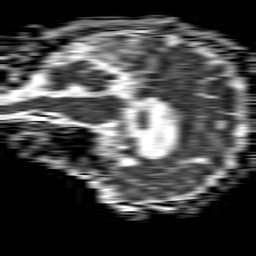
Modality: ADC
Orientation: sagittal
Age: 76
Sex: male
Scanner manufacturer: philips
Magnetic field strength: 1.5 T
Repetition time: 4.6 s
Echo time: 0.08631 s